Question: Recently I started to use tensorboard to monitor learning progress of my models, but I noticed that when scalars lay too far from each other, the graph become weirdly curved (you can see it on the second graph, sudden jumps tend to draw weird lines to Y axis and back). What I expect is exactly what is located on the first graph, - single-fold categorization accuracy looks perfectly fine for me.
Anyway I can deal with it to make the graph eye-friendly?

Output to the second graph performed like in every deep learning training loop :
'''
writer = SummaryWriter()
for epoch in range(1, epochs + 1):
for step, (images, labels) in enumerate(train_dataloader):
*do deep learning stuff*
if step % 50 and step != 0:
writer.add_scalar("Plot_name", loss, step)
'''
P.S. By too far away I mean that we have a sequence of (scalar, step) going like this : [1.2, 50], [1.1, 100], [1.05, 150], [0.8, 200].
It's kinda a big jump between last and penultimate scalar
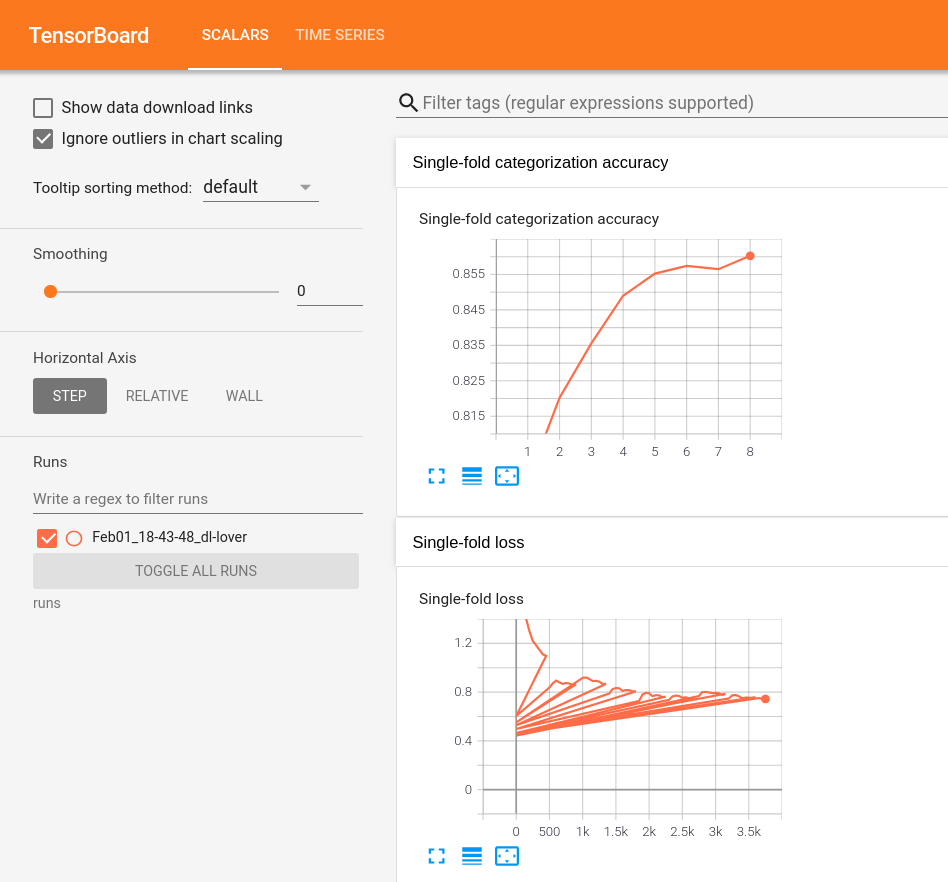
Answer: Thanks everyone for participating, I just found out that I have been plotting
Validation Loss/Epoch on the same "Single-fold loss" graph, so that it was plotting some values around 0 (like [1.01, 1], [0.95, 2], [0.8, 3]), and that is why it was drawing such weirdly curved lines.
Now it looks like this, as expected.
<URL>